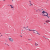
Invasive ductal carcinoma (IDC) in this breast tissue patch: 0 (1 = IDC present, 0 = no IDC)